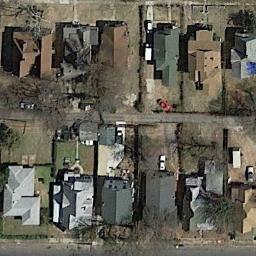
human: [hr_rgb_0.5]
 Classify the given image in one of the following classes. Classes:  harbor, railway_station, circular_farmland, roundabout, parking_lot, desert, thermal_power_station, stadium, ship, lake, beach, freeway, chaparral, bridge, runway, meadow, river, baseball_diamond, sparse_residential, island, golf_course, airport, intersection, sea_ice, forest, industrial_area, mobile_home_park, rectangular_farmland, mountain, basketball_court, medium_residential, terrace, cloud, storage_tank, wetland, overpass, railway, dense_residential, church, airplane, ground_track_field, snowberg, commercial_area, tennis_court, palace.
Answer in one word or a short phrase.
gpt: medium_residential